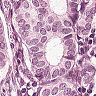
Metastatic tissue present: yes